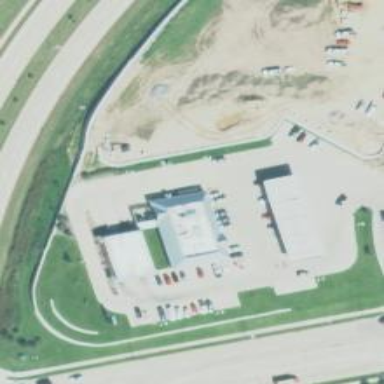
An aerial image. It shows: Convenience shop.